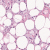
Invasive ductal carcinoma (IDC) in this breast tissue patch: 0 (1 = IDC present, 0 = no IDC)